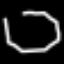
Label: octagon